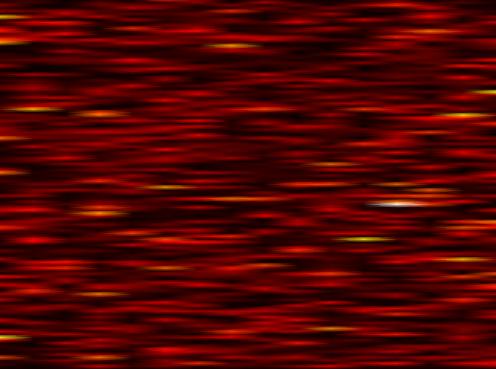
Label: WOLA